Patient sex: M
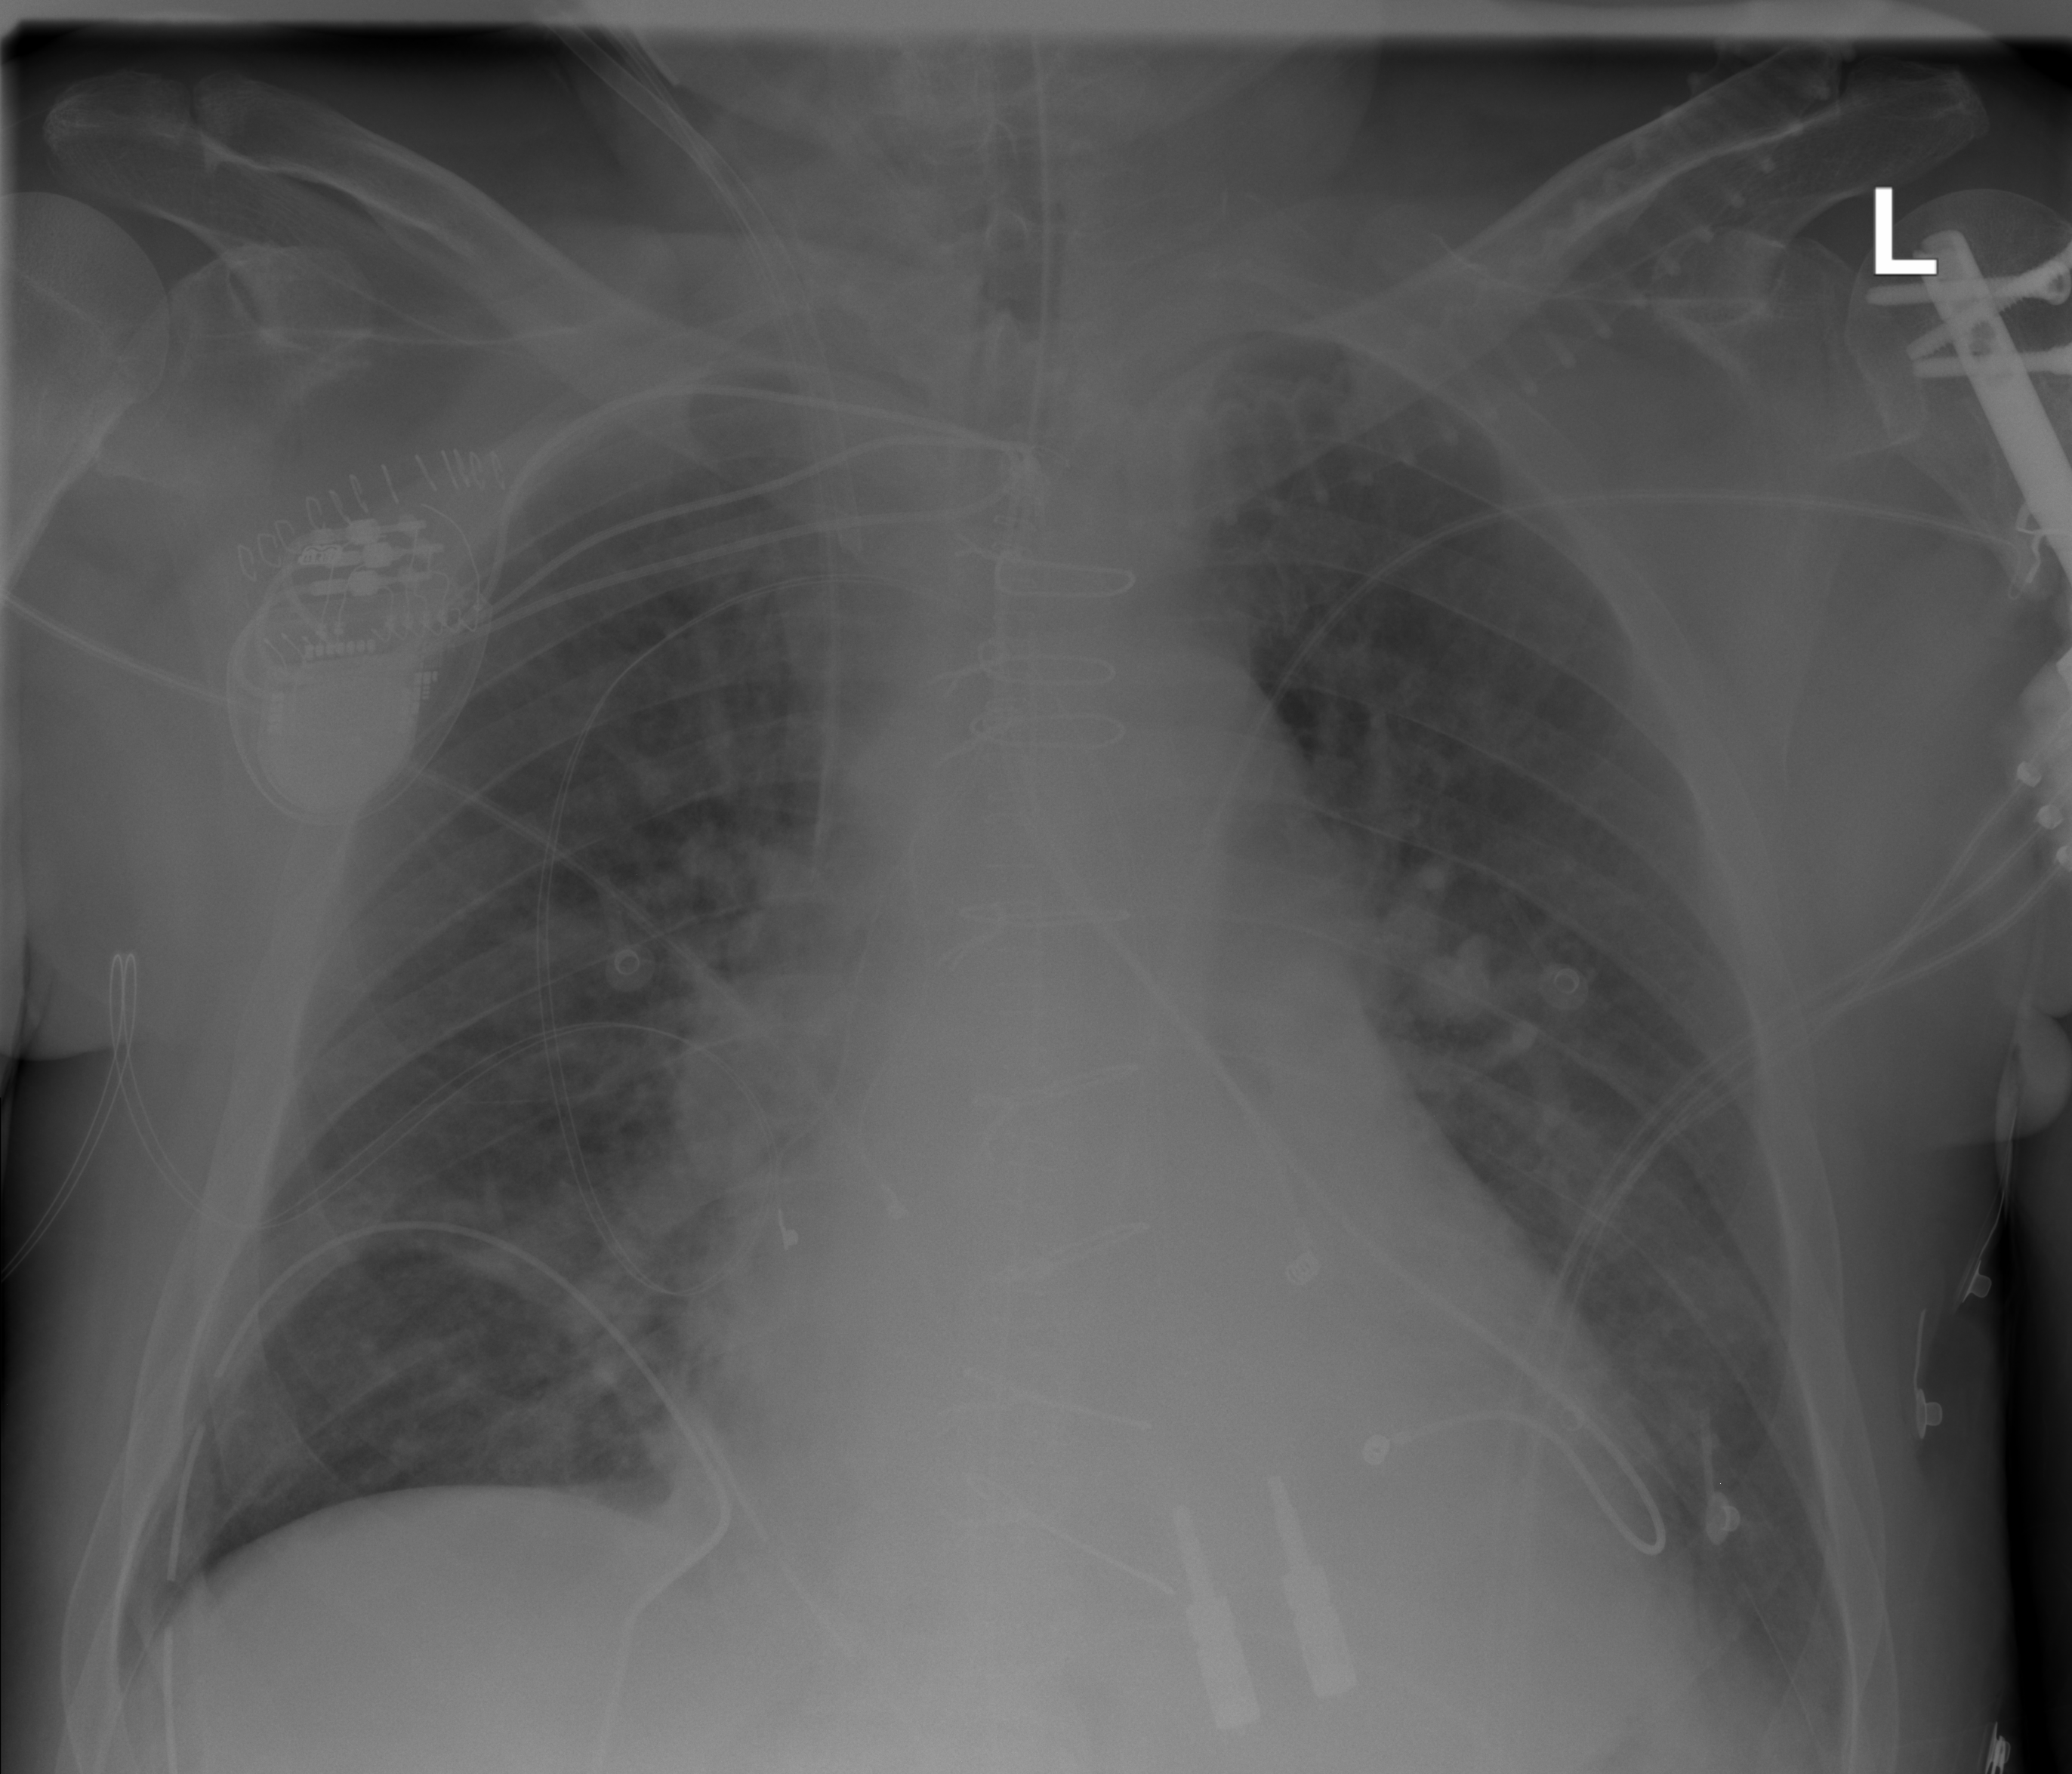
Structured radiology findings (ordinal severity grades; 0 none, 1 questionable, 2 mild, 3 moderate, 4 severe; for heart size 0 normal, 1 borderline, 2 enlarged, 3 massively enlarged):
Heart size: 1
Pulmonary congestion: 2
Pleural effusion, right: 0
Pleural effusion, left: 2
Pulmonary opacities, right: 0
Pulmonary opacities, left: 0
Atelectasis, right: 0
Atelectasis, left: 2